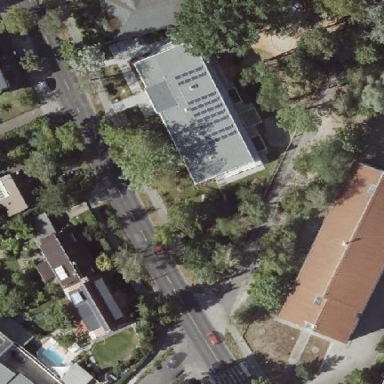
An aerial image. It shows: Kindergarten building.